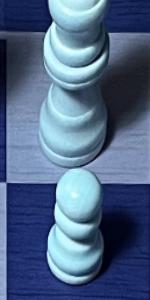
Label: Pawn_White